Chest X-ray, PA view. Patient: 63 years old, sex M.
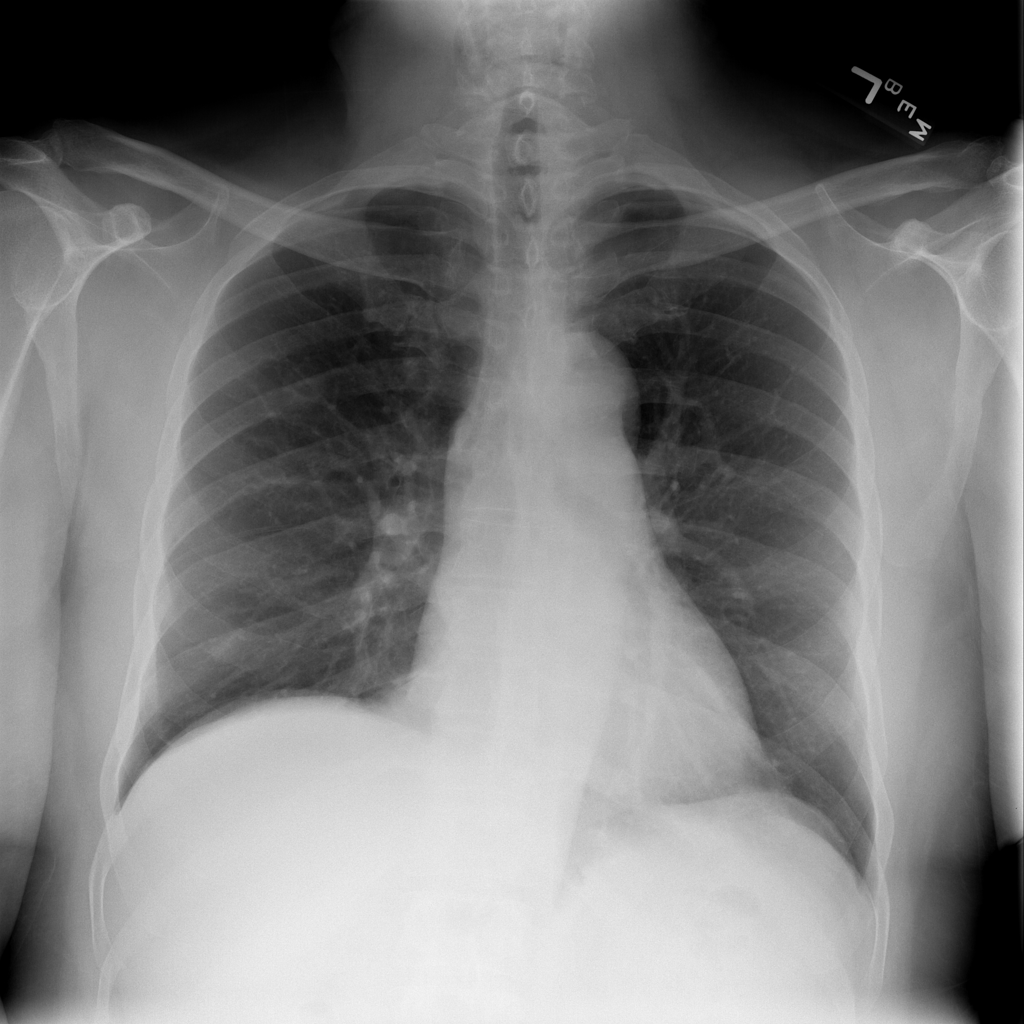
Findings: No Finding